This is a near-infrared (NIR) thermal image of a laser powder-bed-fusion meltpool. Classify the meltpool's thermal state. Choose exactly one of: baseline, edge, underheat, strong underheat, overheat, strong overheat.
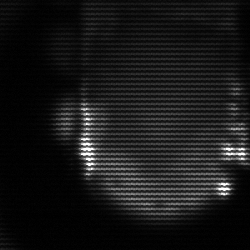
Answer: baseline